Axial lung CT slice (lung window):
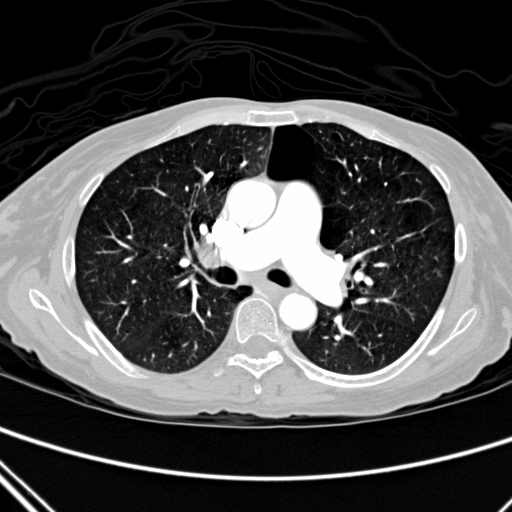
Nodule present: no